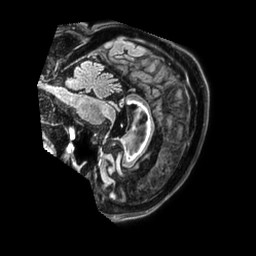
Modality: FLAIR
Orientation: sagittal
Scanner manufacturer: philips
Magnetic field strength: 3 T
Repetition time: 4.8 s
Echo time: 0.34 s